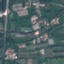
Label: PermanentCrop